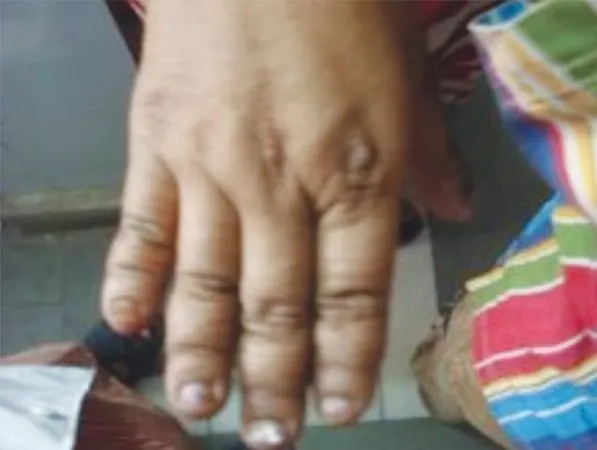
Hands of the mother of our patient (also affected by cleidocranial dysplasia), showing brachydactyly.
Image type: medical_photograph (other_medical_photograph)